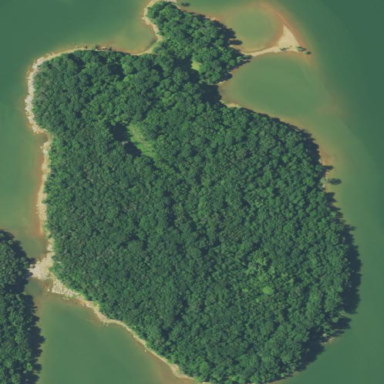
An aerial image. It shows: Island covered with woodland.